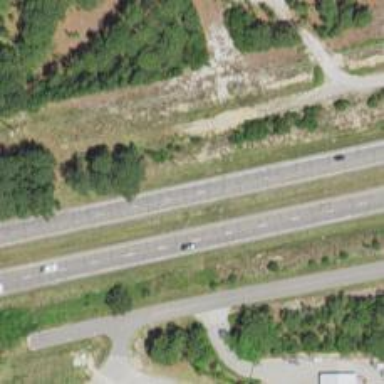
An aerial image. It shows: This image shows trunk highway that functions as expressway.